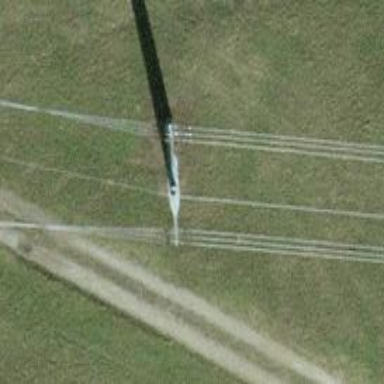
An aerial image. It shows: There is power line with 10 cables.